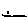
Label: line